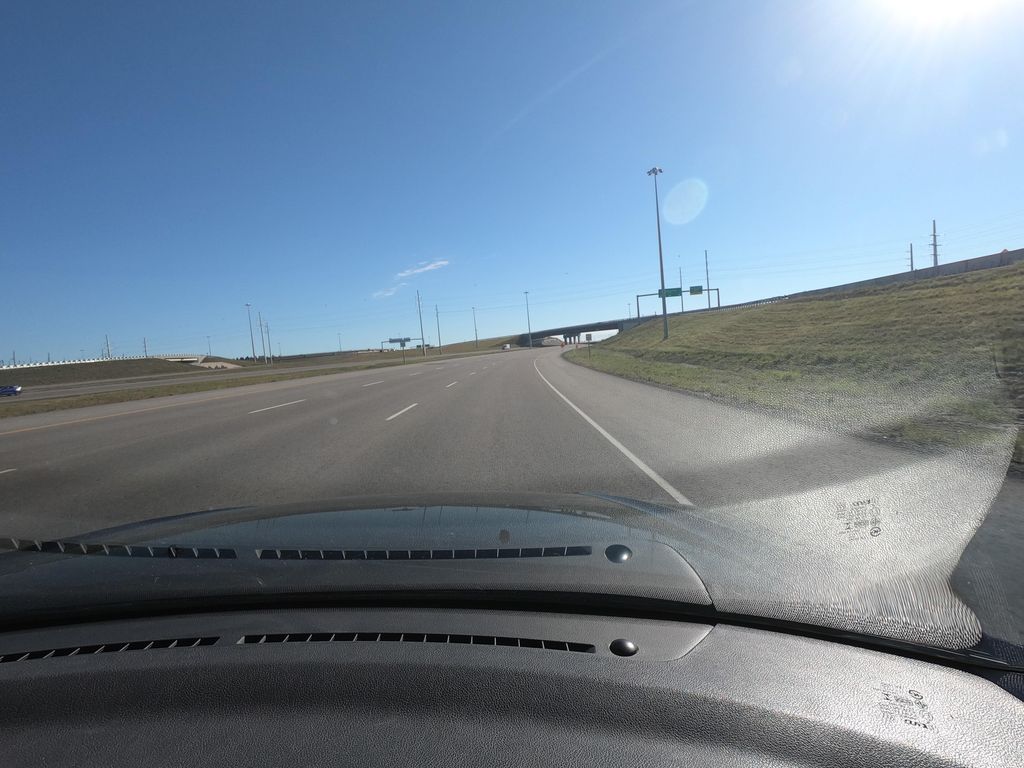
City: calgary